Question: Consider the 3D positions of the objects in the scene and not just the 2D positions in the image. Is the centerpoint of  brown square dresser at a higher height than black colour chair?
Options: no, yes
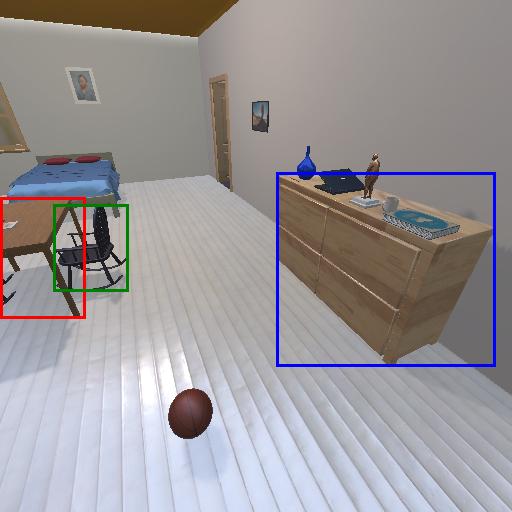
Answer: no